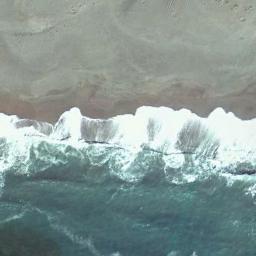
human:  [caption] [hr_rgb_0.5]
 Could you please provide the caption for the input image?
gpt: The beach is composed of dark green seawater and a yellow coast .

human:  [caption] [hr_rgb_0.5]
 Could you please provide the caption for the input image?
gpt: There are many dense houses by the beach .

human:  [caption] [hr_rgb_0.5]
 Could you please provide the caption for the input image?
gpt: The beach with brown sand and the white waves washed ashore .

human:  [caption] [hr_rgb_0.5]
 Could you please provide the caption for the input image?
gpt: There are blue sea water and waves landing on the beach .

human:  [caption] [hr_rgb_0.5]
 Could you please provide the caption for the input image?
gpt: There are water marks on the beach .